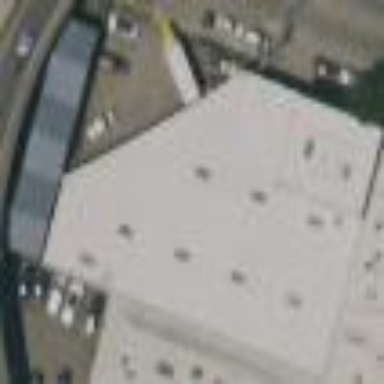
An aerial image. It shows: Industrial building.